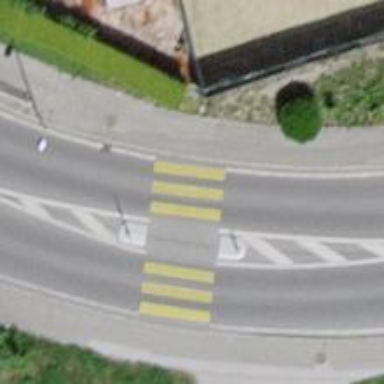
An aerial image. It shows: Marked footway crossing with central island.